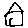
Label: house